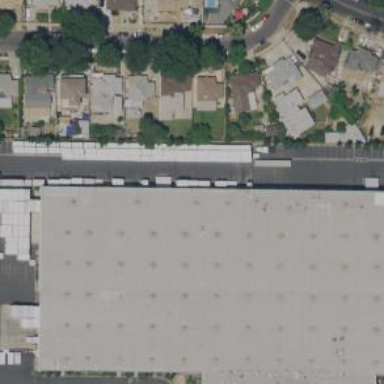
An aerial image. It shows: Warehouse.